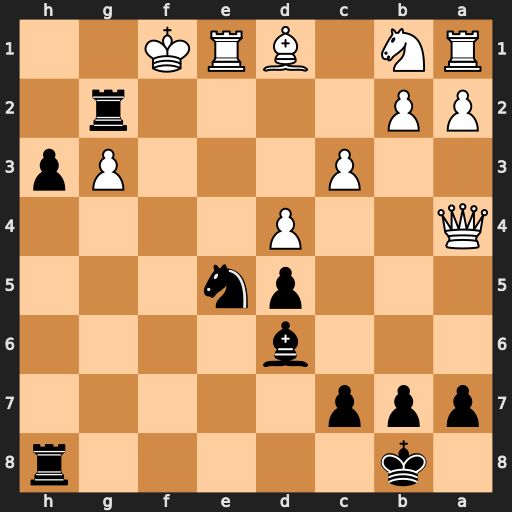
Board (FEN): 1k5r/ppp5/3b4/3pn3/Q2P4/2P3Pp/PP4r1/RN1BRK2
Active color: b
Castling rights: -
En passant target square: -
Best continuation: Rf8+ Bf3 Rxf3#